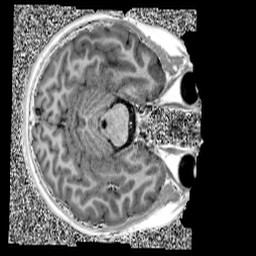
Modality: UNIT1
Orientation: axial
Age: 10
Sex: female
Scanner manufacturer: siemens
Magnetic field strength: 3 T
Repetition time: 4 s
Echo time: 0.00299 s